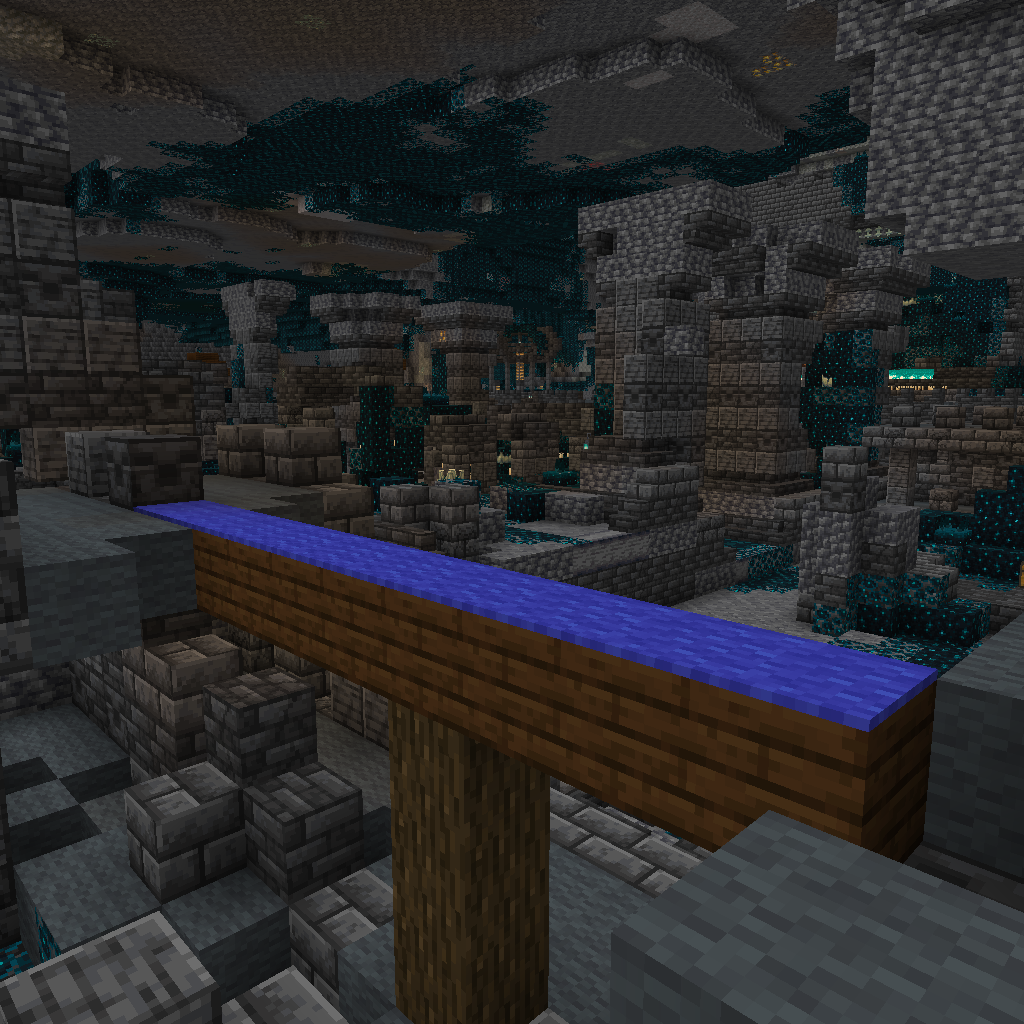
ancient city broken walls with wooden bridge covered in blue wool carpet